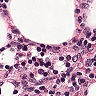
Metastatic tissue present: no